Aerial crown-view tile of a tropical tree (Barro Colorado Island, Panama), acquired 20250414:
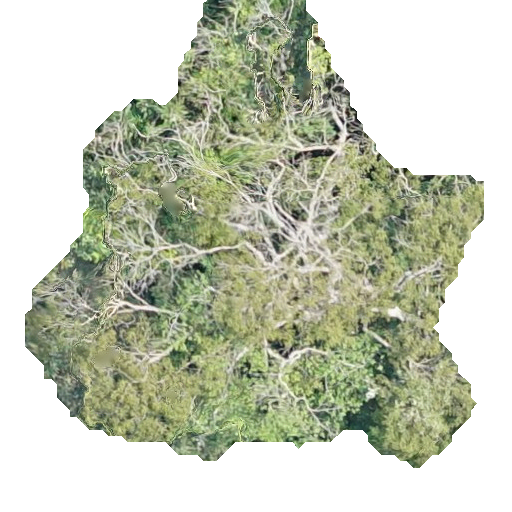
Species: Astronium graveolens
GBIF accepted scientific name: Astronium graveolens
Crown area: 213.255 m²